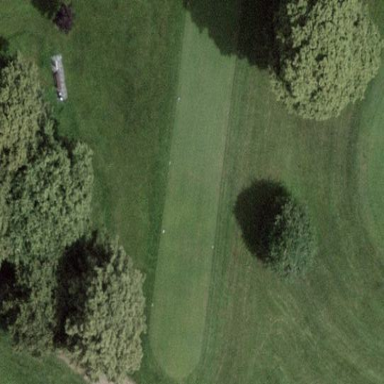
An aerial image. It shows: Golf tee.